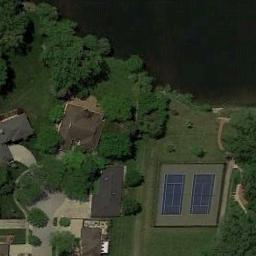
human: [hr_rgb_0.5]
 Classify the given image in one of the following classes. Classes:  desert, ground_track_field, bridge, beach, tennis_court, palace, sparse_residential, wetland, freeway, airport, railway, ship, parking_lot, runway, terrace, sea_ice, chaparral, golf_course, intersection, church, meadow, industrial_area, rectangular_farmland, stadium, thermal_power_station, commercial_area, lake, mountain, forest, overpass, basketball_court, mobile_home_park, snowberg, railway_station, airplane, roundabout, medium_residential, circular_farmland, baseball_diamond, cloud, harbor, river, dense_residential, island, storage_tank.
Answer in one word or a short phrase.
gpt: tennis_court